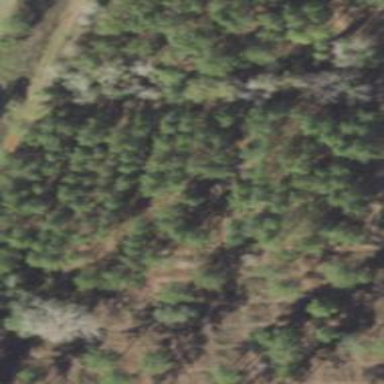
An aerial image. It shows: Forest dominated by needle-leaved trees.